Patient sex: F
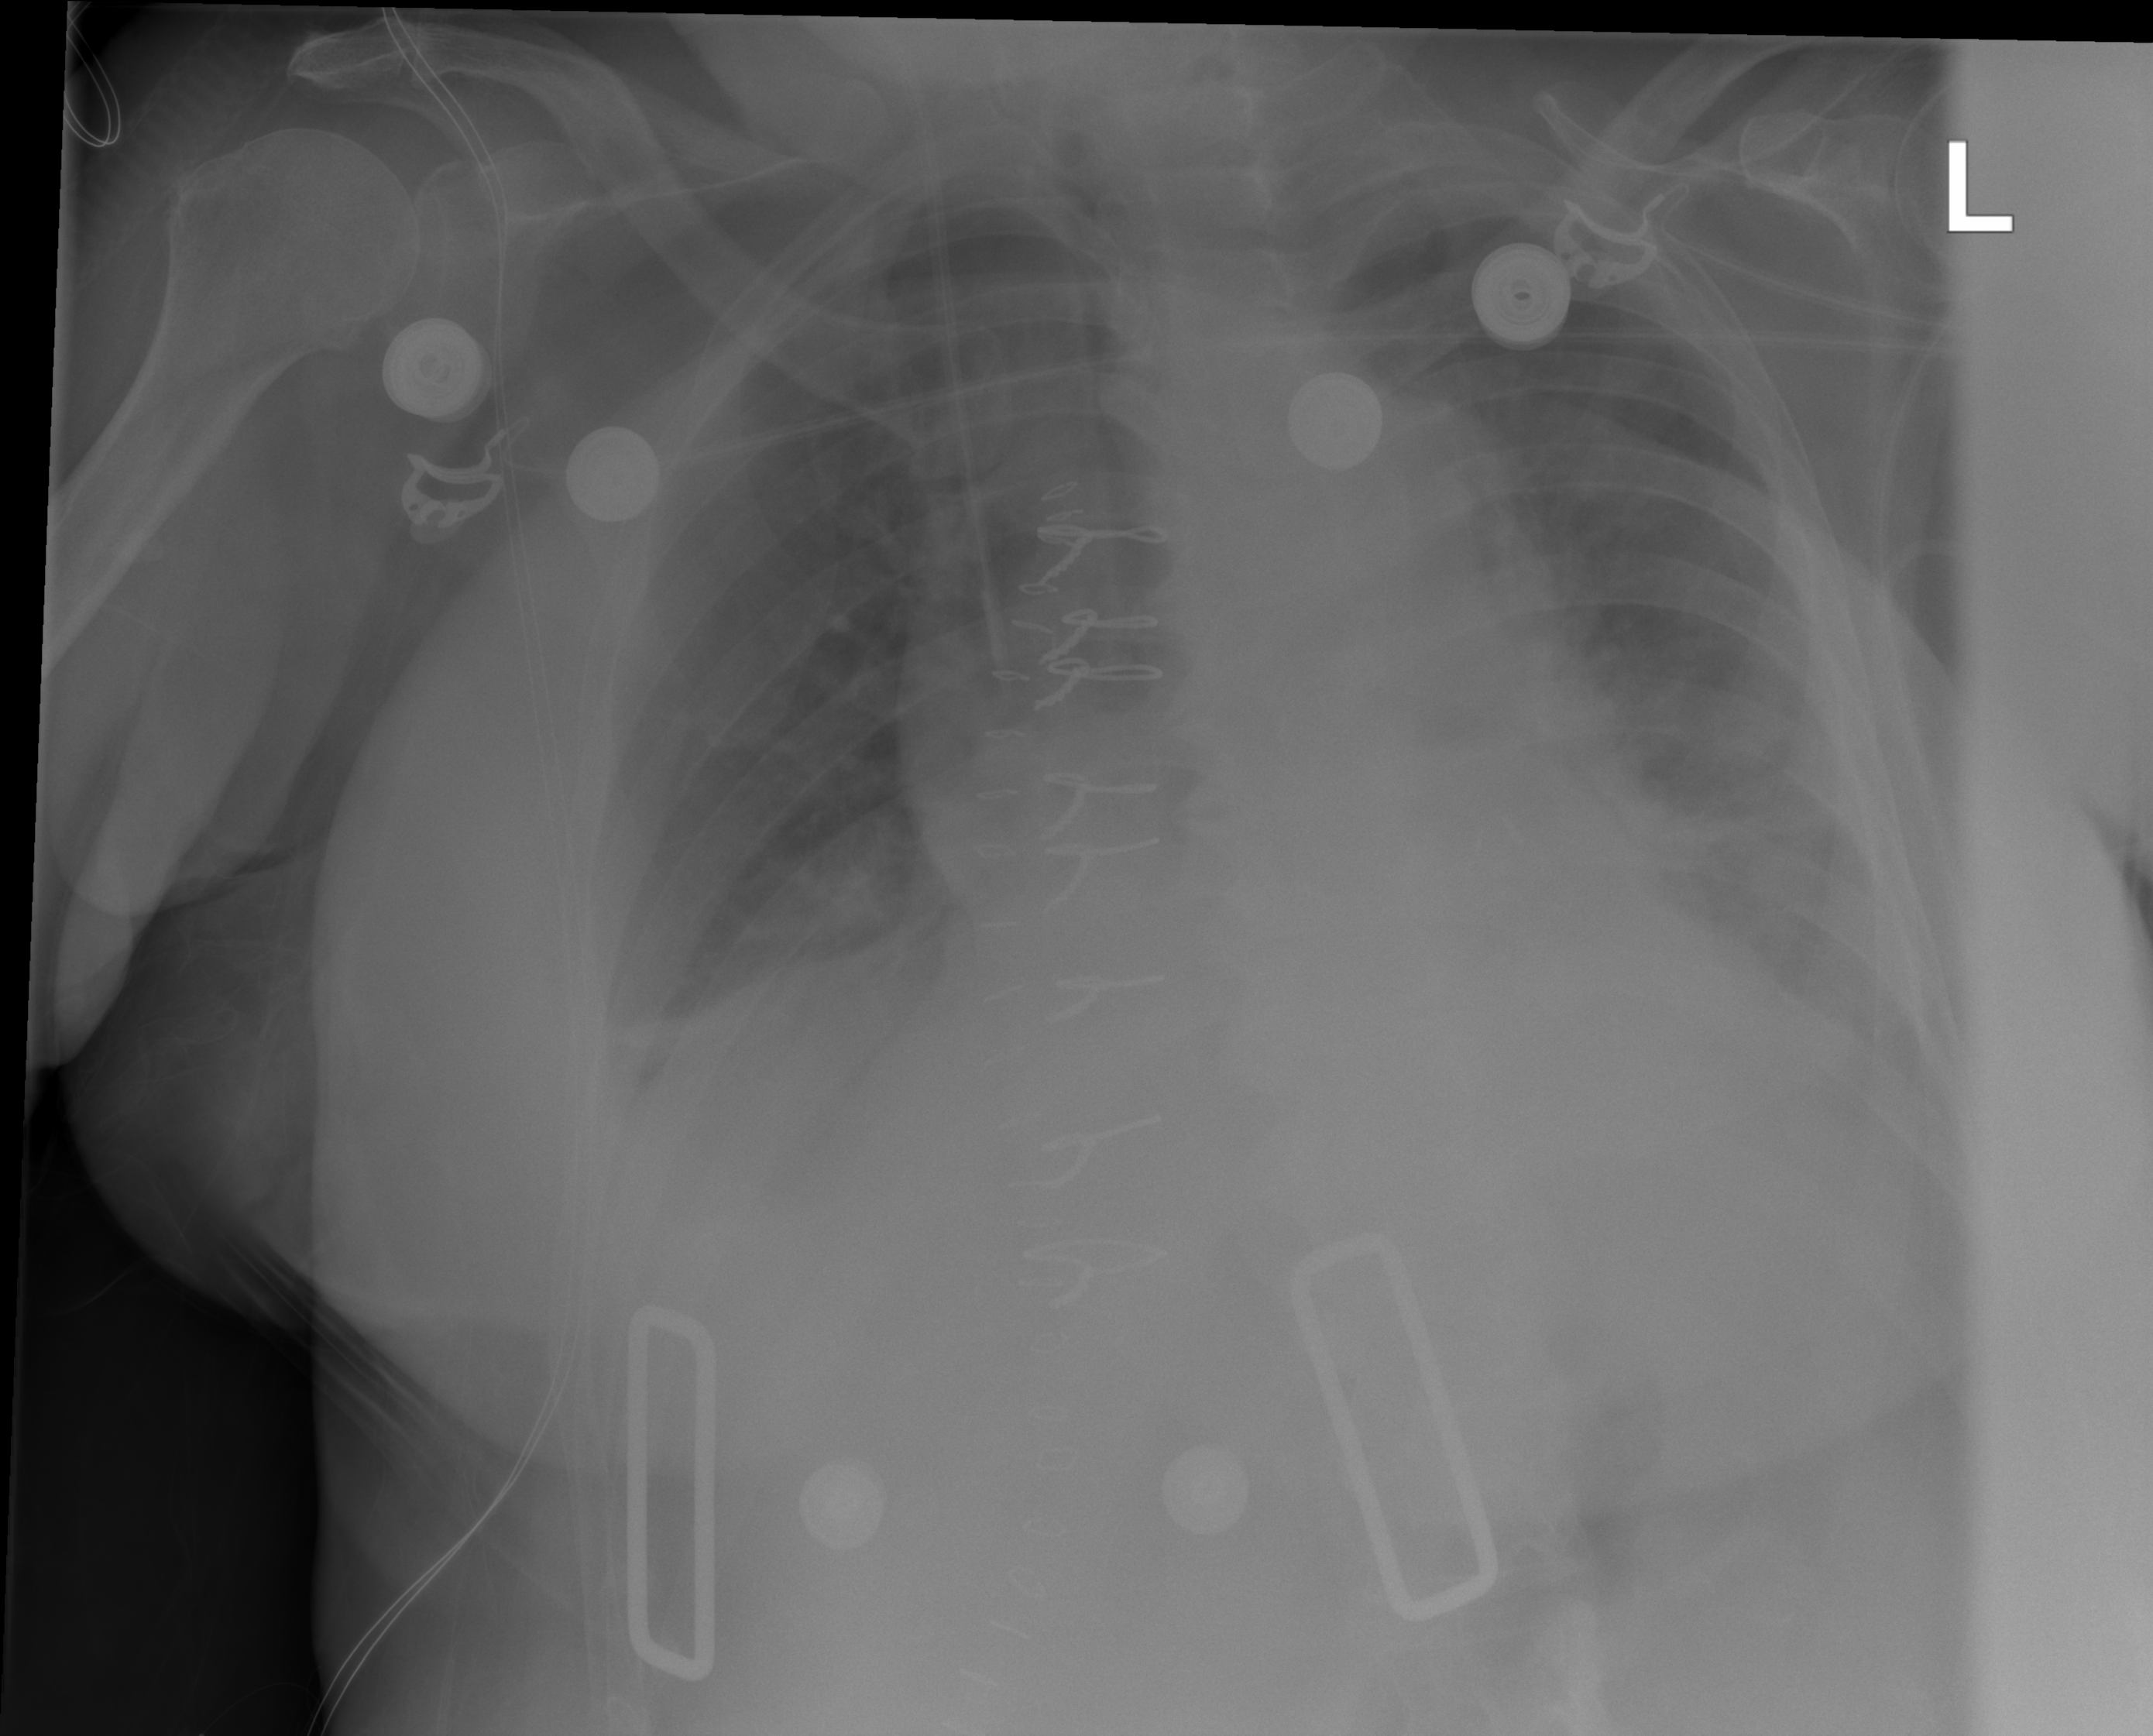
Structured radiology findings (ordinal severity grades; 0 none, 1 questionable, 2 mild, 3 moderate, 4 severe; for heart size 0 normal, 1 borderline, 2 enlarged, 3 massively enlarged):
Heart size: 2
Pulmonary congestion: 0
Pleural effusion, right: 1
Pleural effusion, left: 2
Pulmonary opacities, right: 0
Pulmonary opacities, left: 0
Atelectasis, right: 2
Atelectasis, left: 2